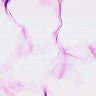
Metastatic tissue present: no